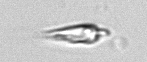
Label: Oxytoxum